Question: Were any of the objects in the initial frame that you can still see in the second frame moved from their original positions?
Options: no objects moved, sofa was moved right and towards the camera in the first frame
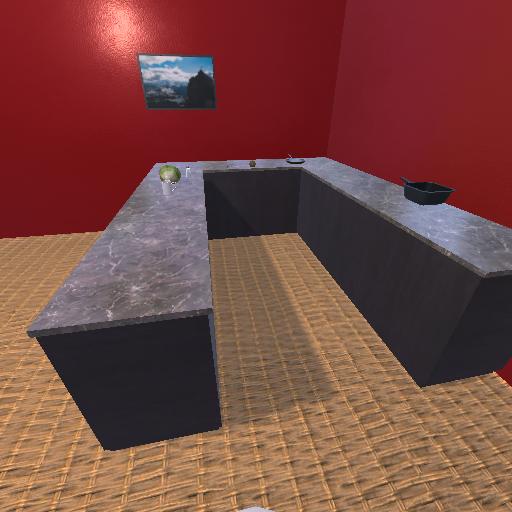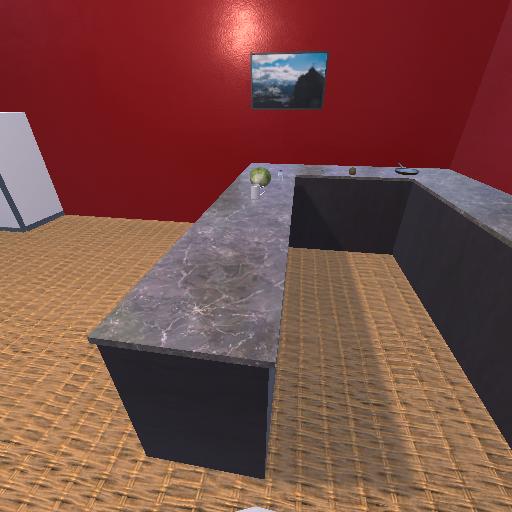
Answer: no objects moved